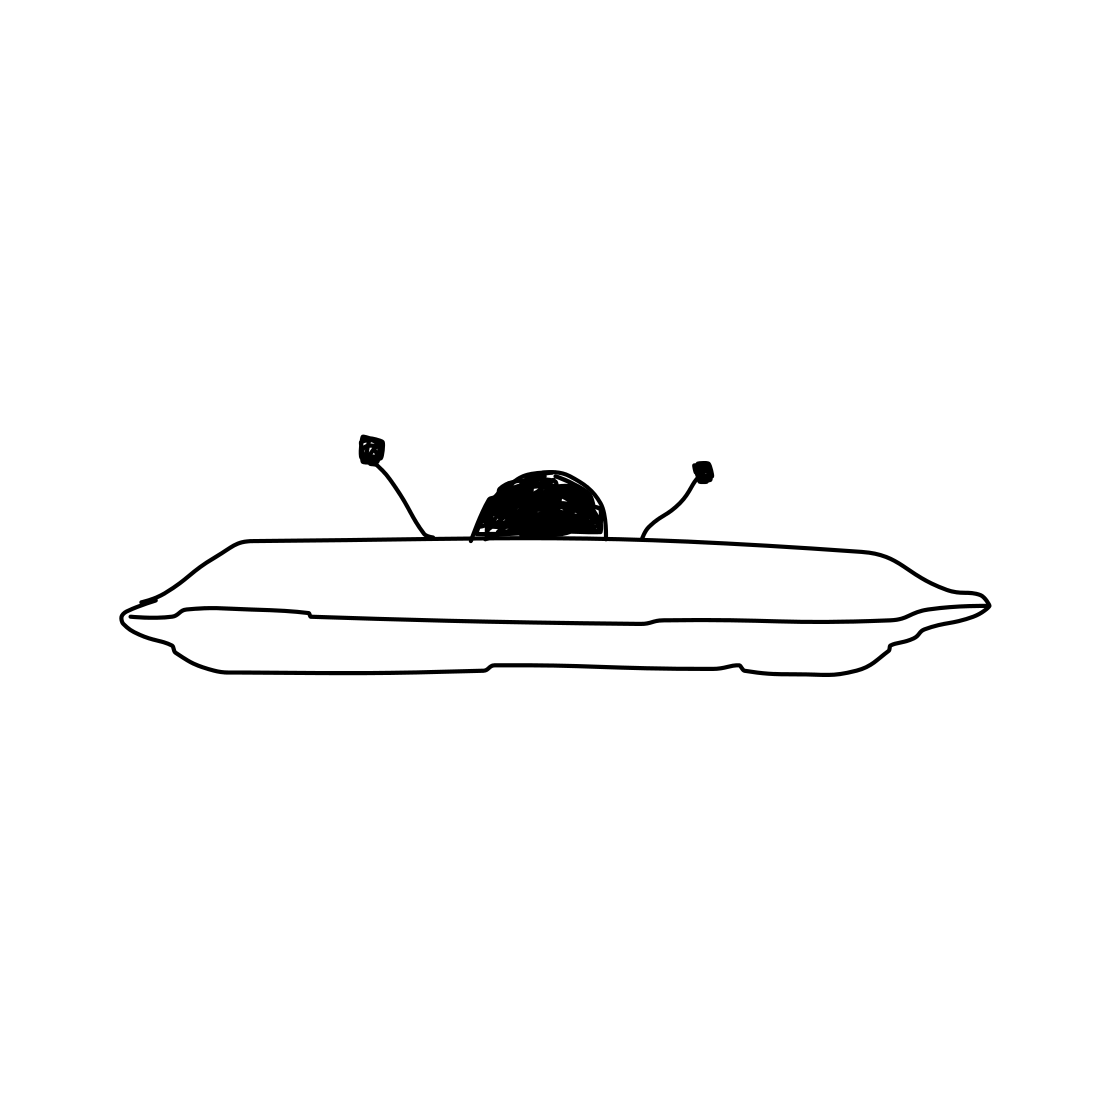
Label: flying saucer